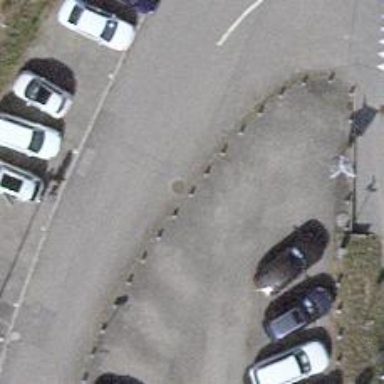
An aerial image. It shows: Bollard barrier.